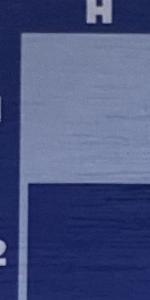
Label: Empty